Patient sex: M
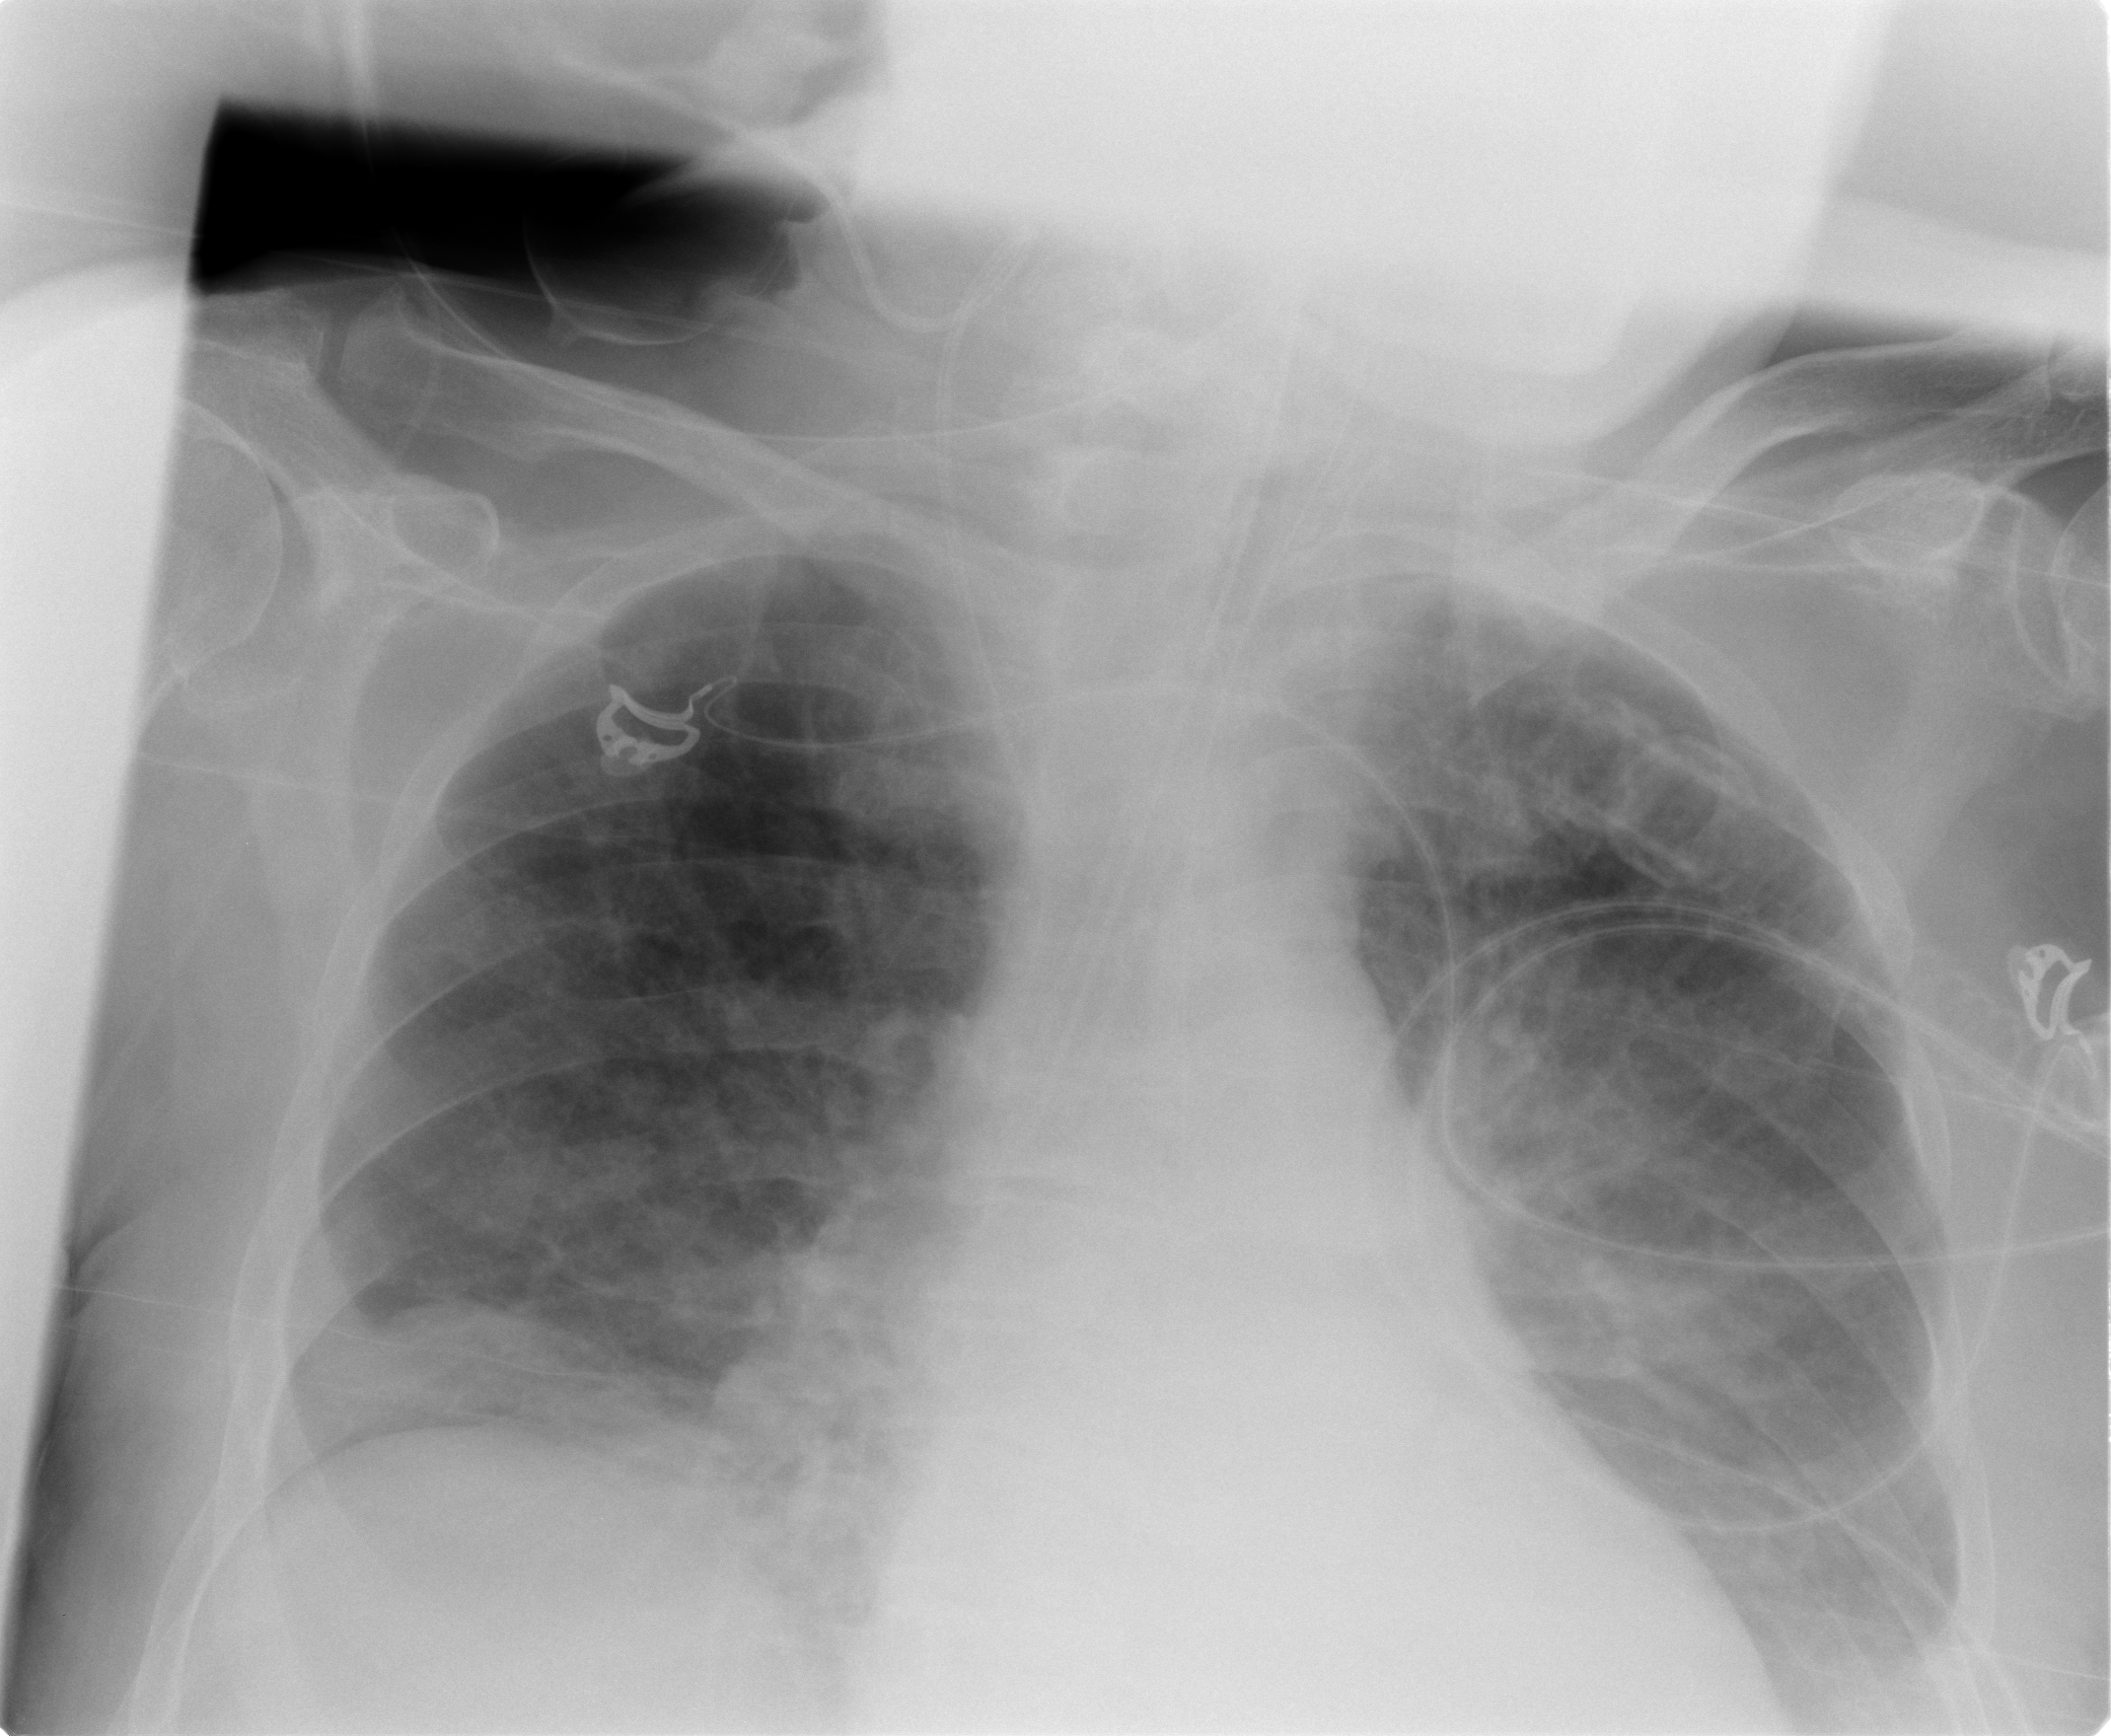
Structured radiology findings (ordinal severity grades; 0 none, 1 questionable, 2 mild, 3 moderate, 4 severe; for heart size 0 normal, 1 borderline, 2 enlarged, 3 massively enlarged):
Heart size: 0
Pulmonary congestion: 0
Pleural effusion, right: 0
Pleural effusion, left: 0
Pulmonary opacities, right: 0
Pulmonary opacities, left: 0
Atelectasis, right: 2
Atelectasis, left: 2